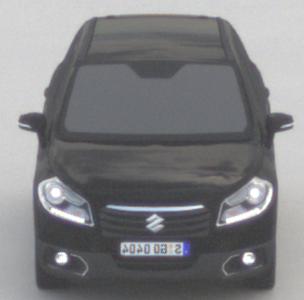
Make: Suzuki
Model: SX4 S-Cross 1.6
Detailed model: SX4 (II) S-Cross
Model produced from: 2013/10
Model produced until: 2015/08
Doors: 5
Color: black
Road condition: dry road
Daytime: midday
Contrast: low contrast